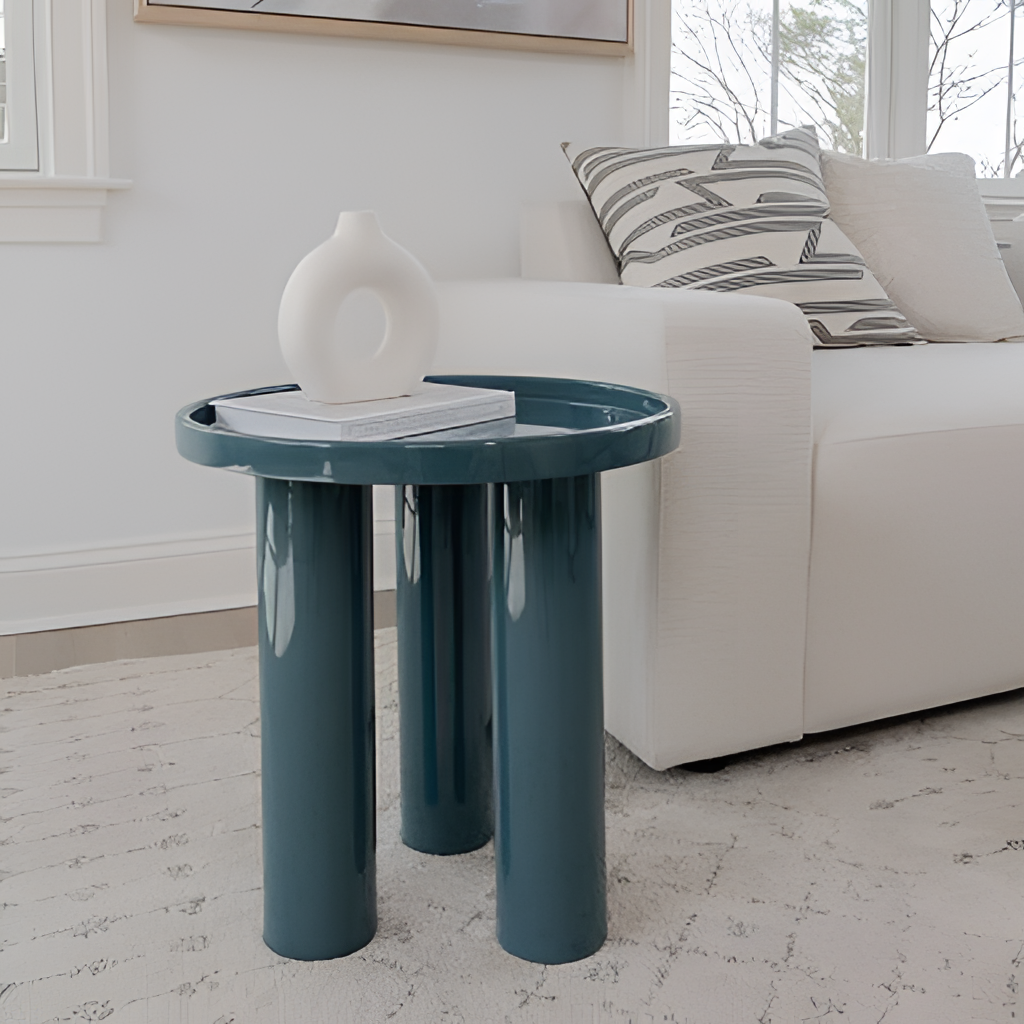
ceramic side table, living room, gray fabric flooring, with floral pattern, contemporary, paint wallpaper, with solid pattern